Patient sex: F
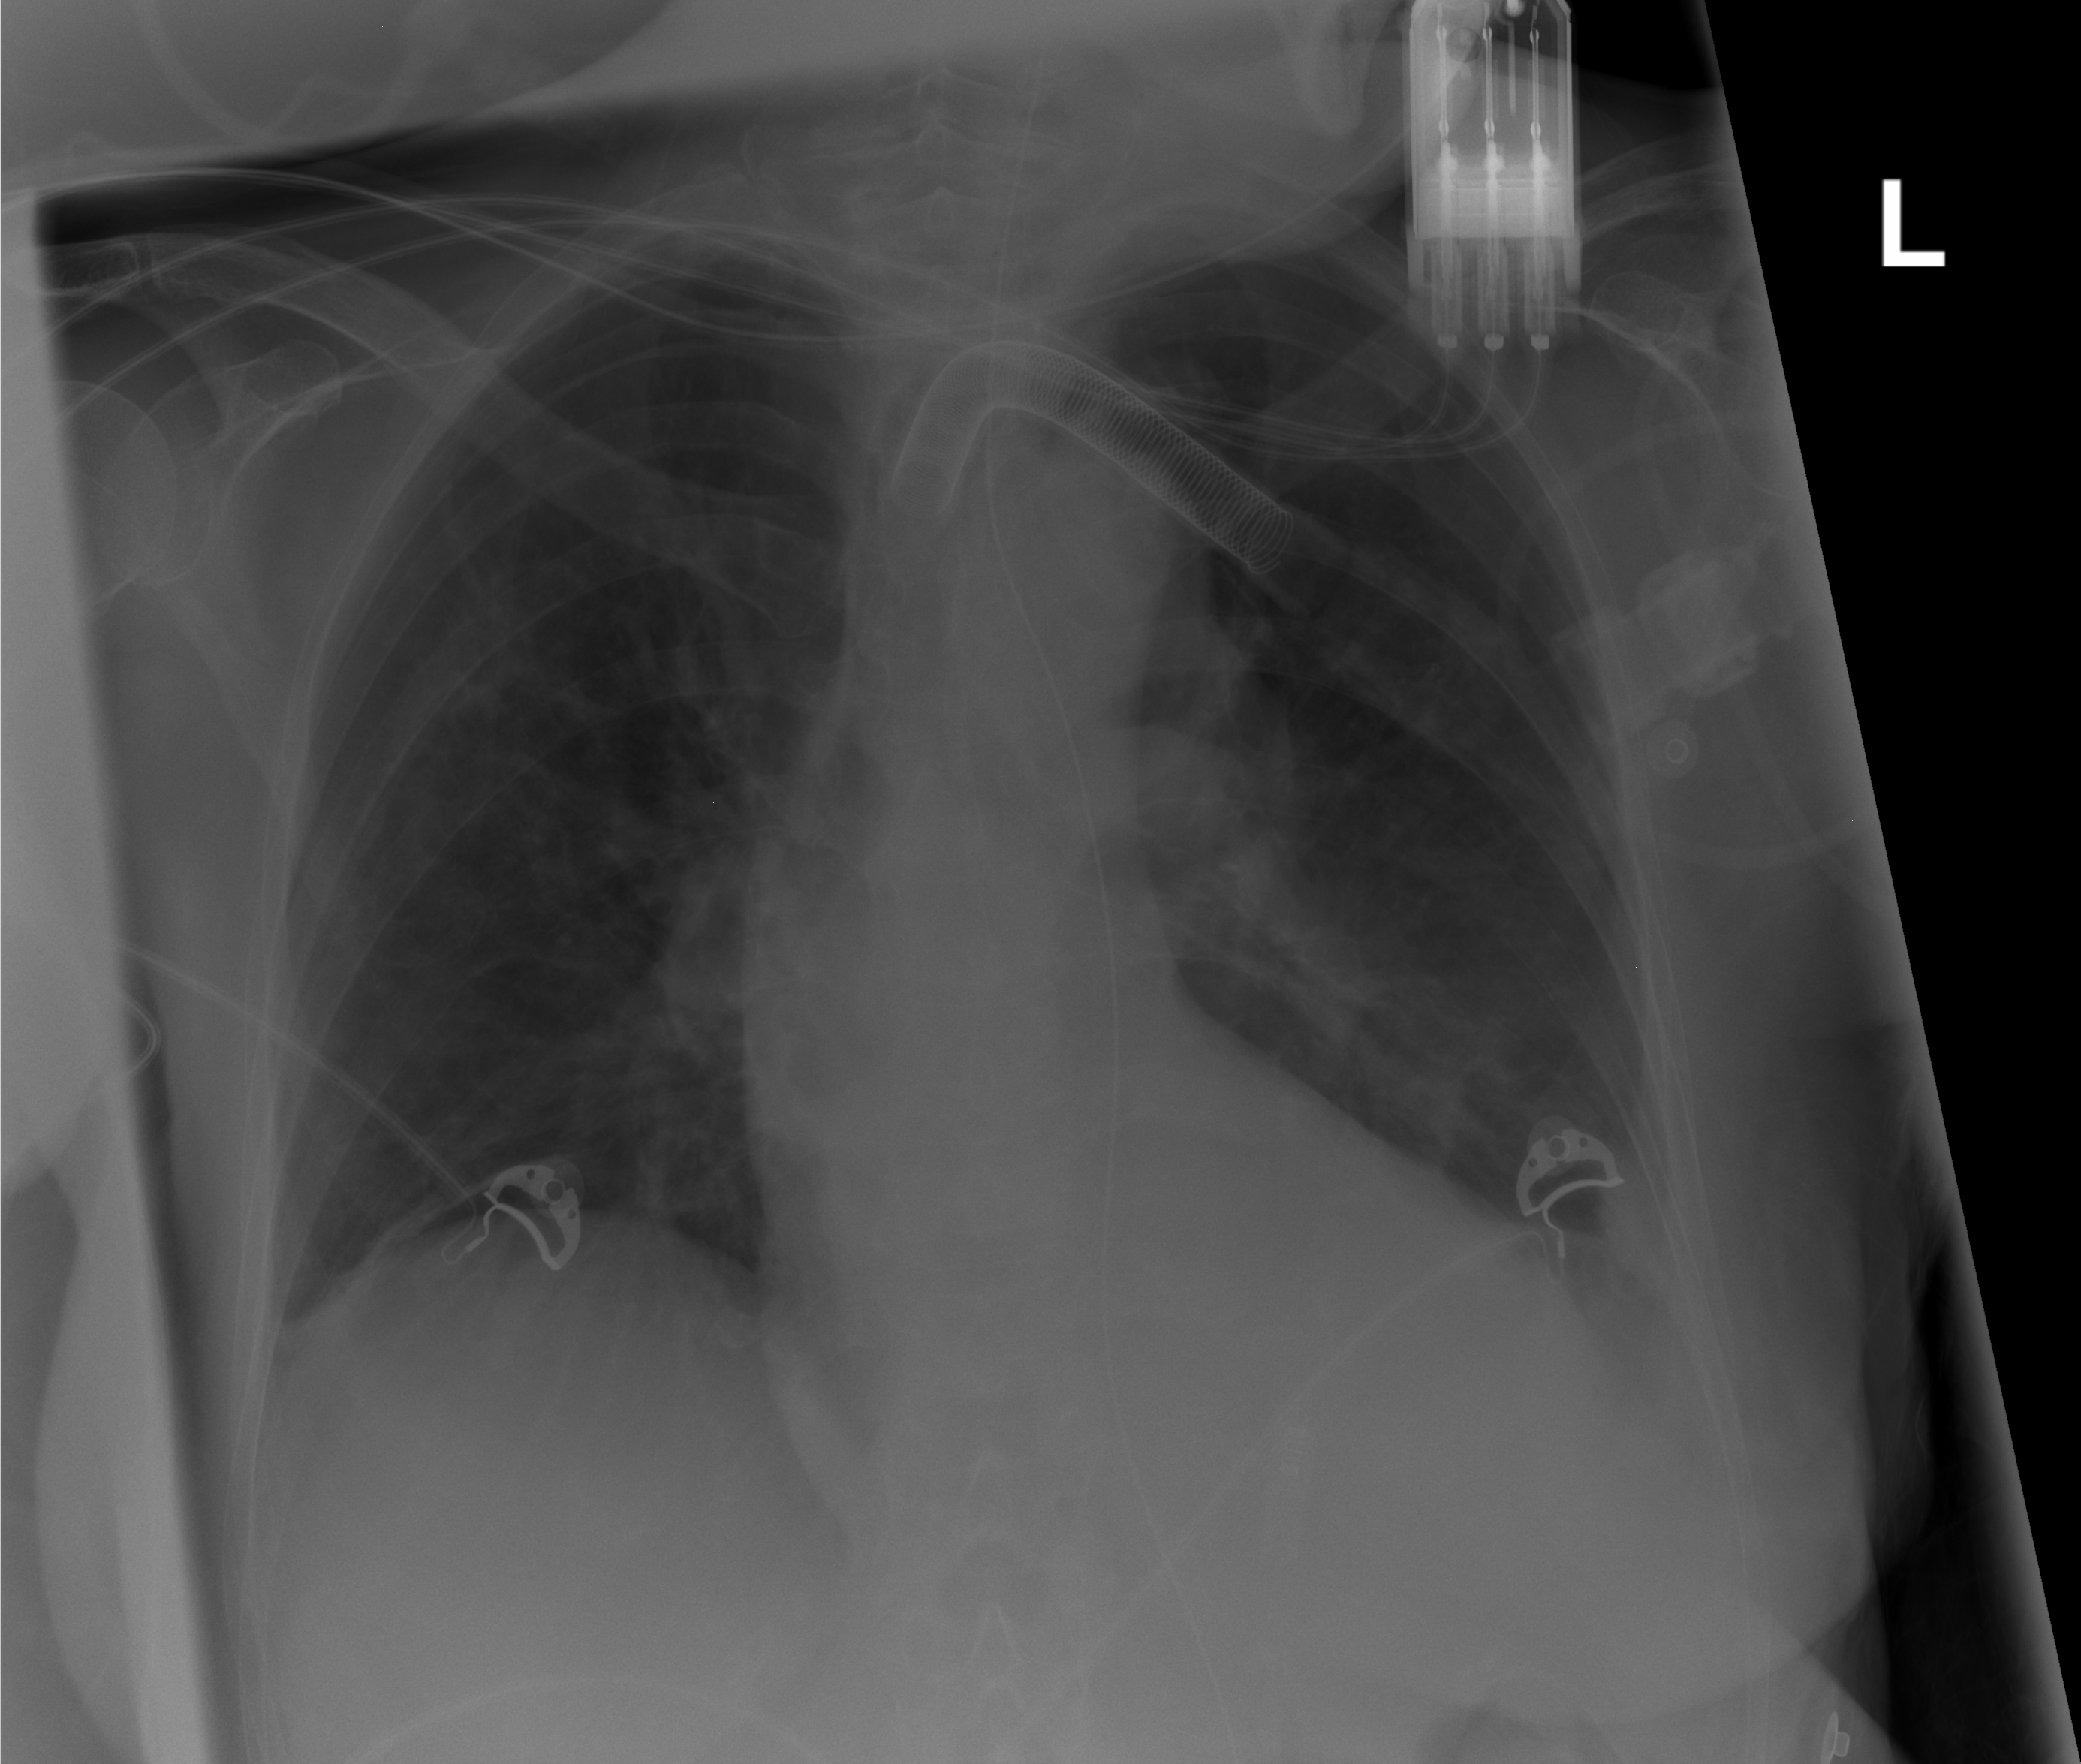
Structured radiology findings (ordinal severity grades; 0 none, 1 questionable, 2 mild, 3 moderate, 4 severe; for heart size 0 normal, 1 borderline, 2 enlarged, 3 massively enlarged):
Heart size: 0
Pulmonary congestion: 0
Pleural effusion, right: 0
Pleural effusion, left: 2
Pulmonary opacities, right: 0
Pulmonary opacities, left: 2
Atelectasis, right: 0
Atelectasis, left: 2